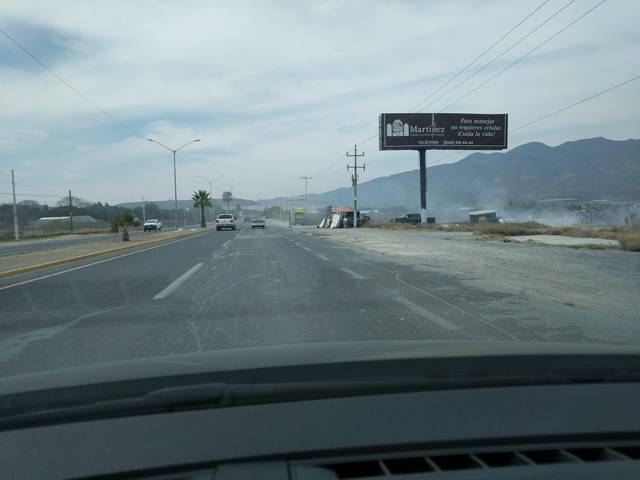
Region: Mexico
Coordinates: 25.455, -101.037